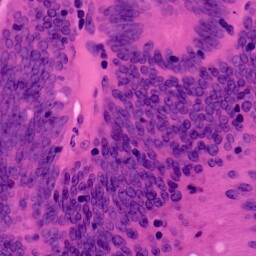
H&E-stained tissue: Colon